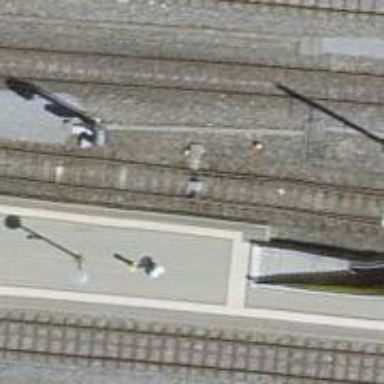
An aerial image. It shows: Railway switch.